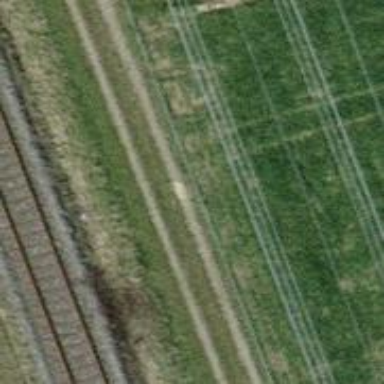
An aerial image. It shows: Track with grade 1 quality.